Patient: sex M, age 71
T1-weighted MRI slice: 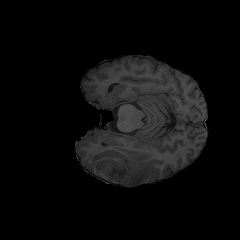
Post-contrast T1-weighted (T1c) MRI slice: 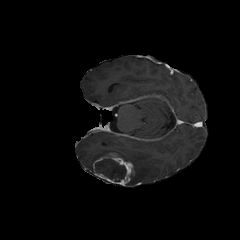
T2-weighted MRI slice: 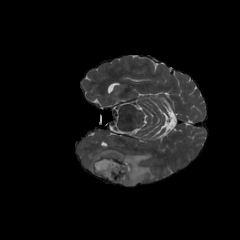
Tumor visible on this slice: yes
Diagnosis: Glioblastoma, IDH-wildtype
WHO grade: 4